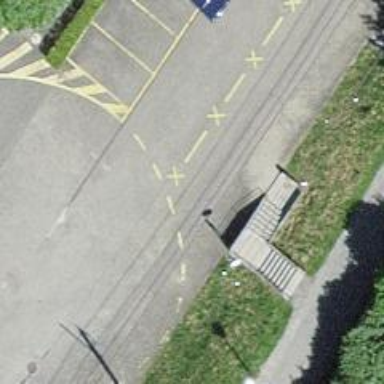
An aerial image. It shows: Crossing for the railway.